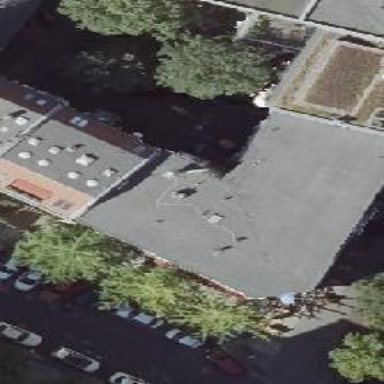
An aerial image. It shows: White apartment building with red gambrel roof made of roof tiles.